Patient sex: F
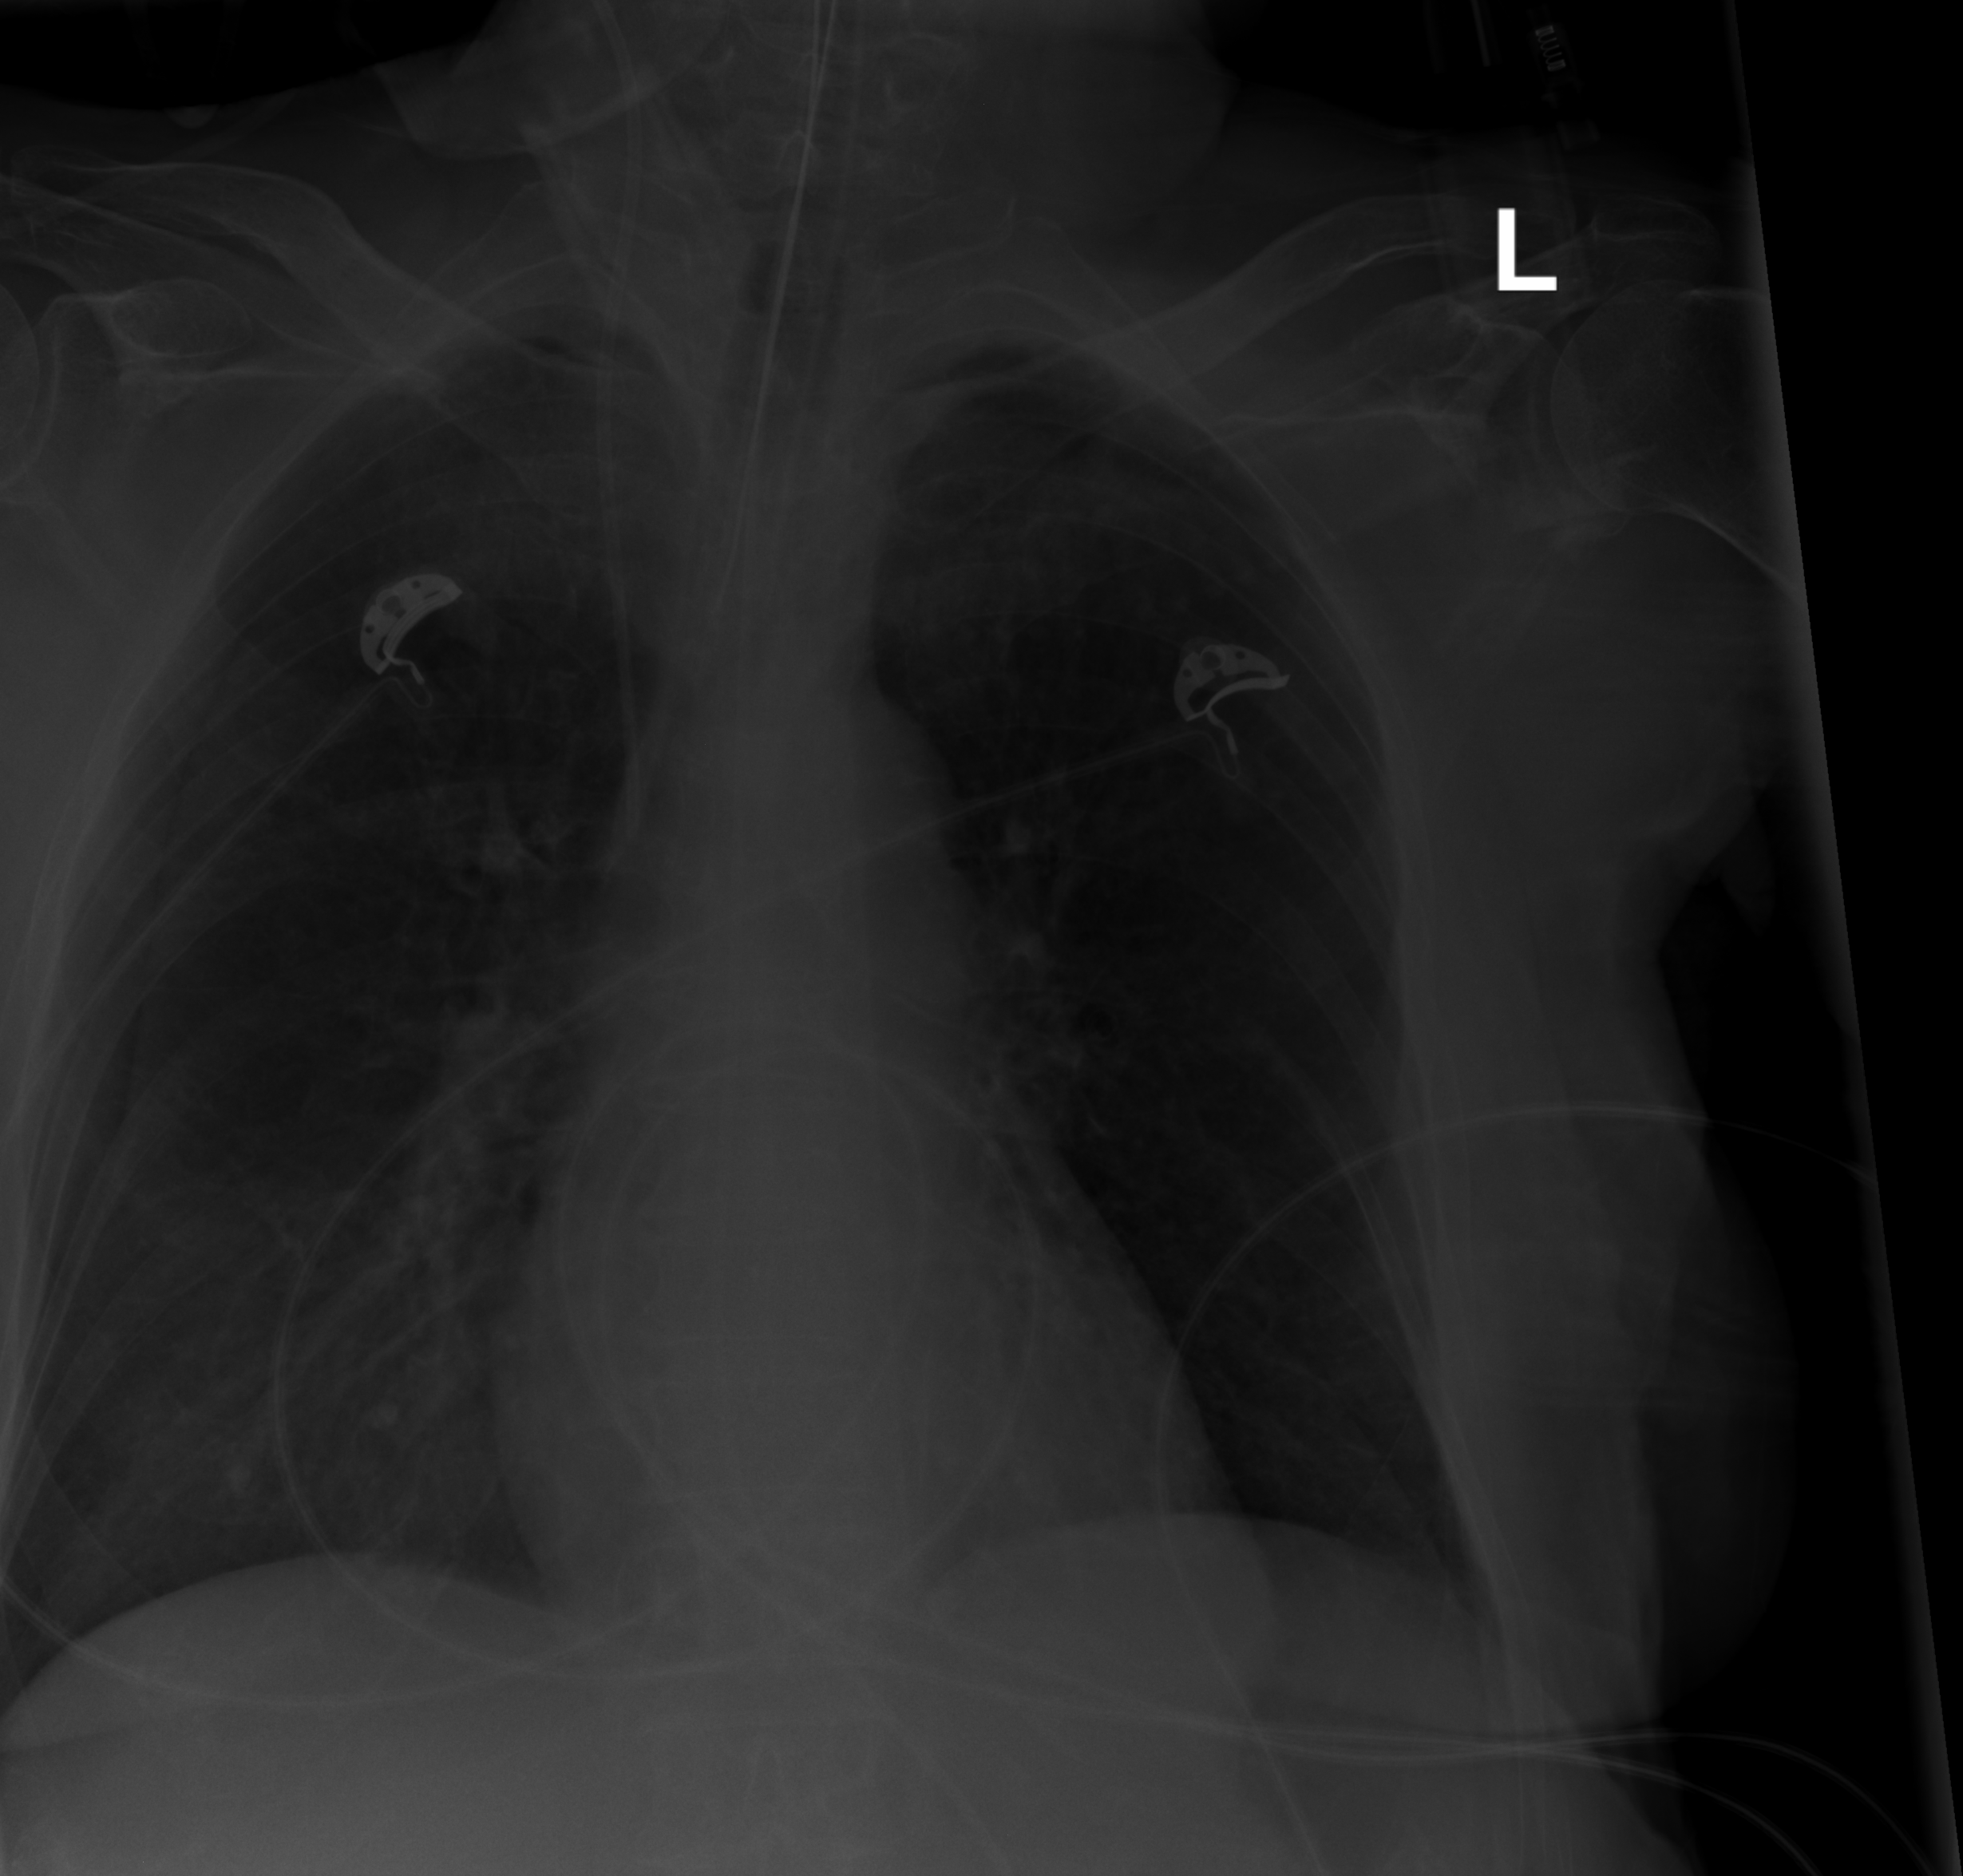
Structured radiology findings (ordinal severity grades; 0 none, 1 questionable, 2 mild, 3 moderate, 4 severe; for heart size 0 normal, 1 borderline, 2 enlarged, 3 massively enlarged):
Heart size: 0
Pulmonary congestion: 0
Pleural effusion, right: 0
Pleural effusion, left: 0
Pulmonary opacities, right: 0
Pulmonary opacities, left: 0
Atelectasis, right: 2
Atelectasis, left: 0